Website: macys
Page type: account-selection
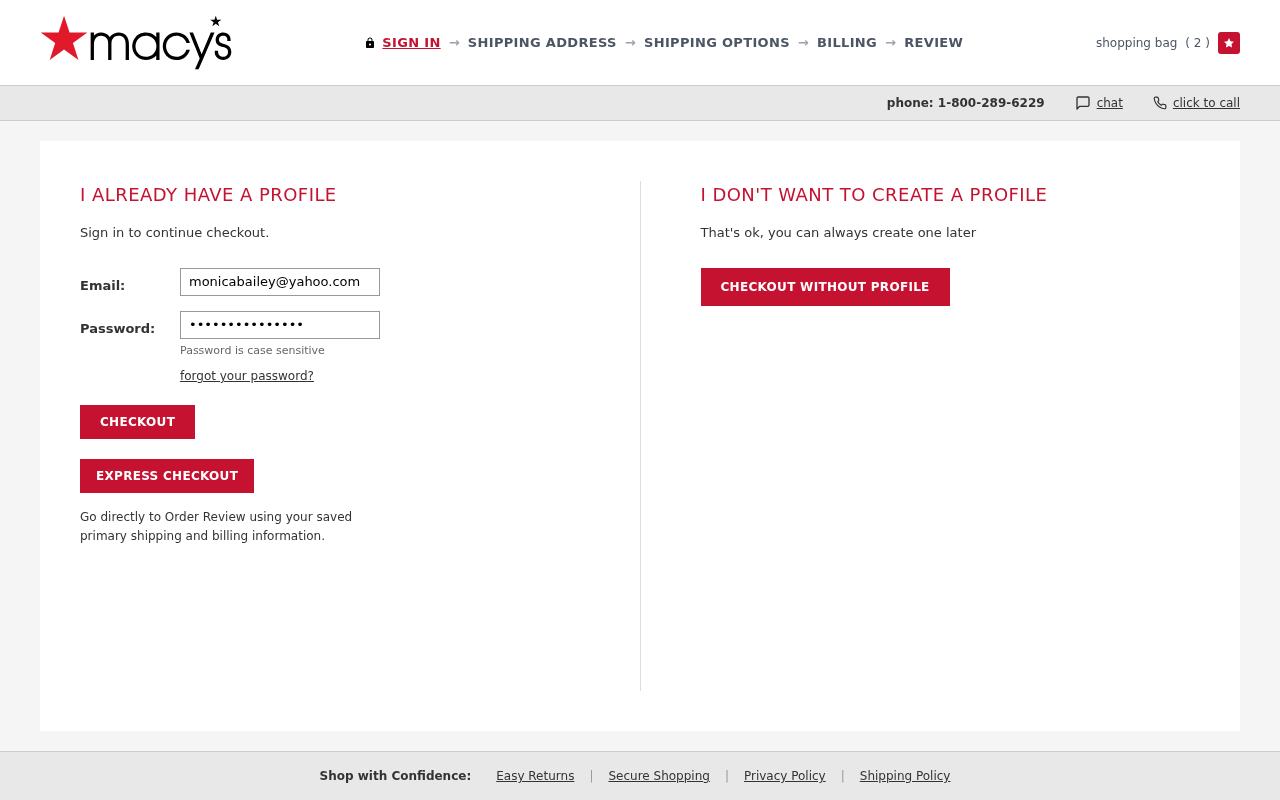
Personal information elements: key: PII_EMAIL
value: monicabailey@yahoo.com
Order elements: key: ORDER_NUM_ITEMS
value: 2